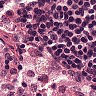
Metastatic tissue present: no